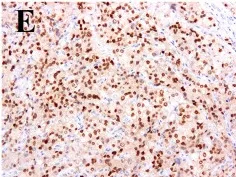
Hisopathological and immunohistochemical examinations. (E) TTF-I positive.
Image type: pathology (immunostaining)